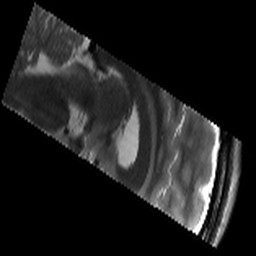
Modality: T2w
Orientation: sagittal
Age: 23
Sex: male
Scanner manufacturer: siemens
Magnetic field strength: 3 T
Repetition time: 8.02 s
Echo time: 0.08 s